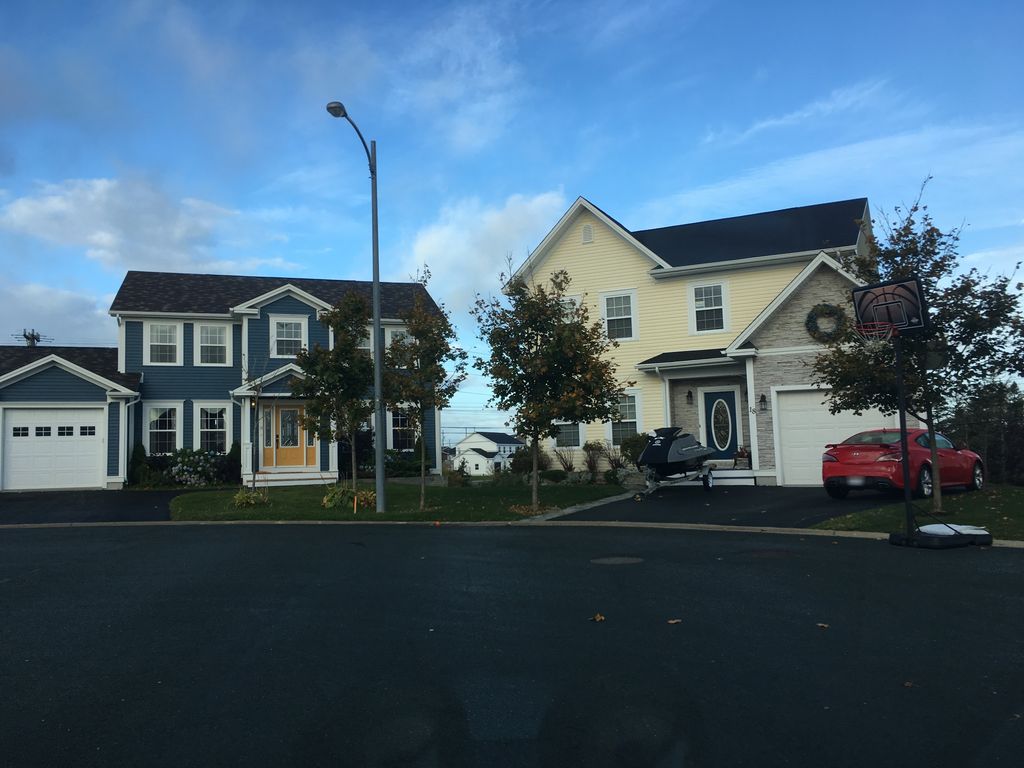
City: st_johns